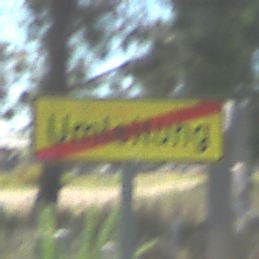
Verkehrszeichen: EndeDerUmleitungsankuendigung
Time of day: Midday
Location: Outdoor (Special)
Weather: PartlyCloudy
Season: NotSpecified
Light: Natural